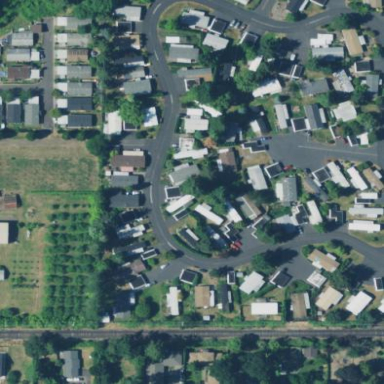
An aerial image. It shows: Residential area known as trailer park.